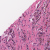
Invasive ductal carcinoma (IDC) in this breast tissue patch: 0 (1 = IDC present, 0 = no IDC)